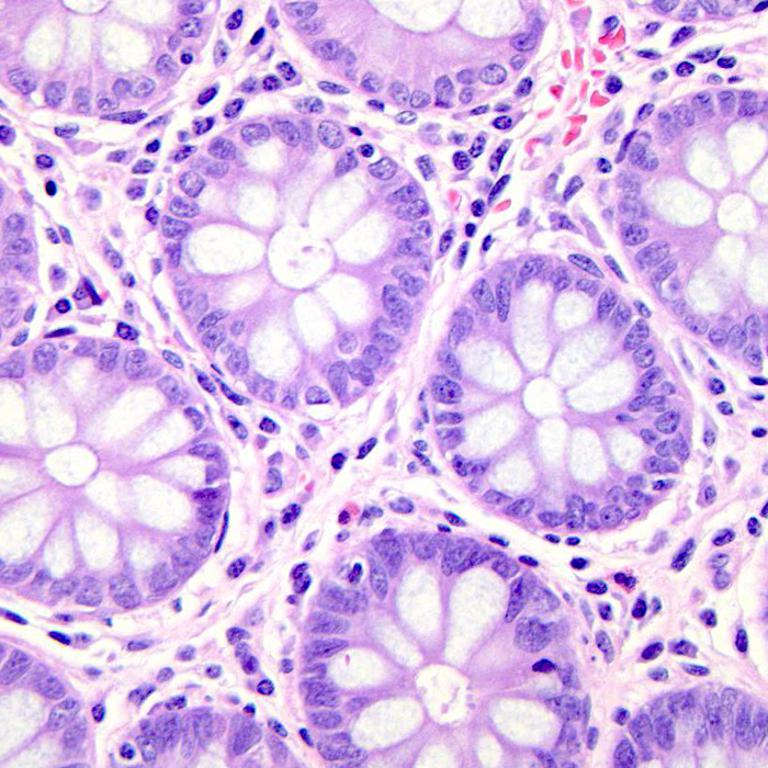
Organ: colon
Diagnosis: benign